Interaction volume radius: 5 \u00c5
Interaction volume height: 10 \u00c5
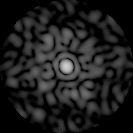
Disorder parameter: 0.793